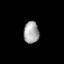
Tissue: prostate
Cell type: T cells
Senescence score: 0.7413
Nuclear area (px): 326
Mean DAPI intensity: 167.307